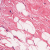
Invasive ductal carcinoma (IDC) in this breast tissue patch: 0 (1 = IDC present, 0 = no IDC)